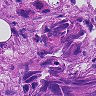
Metastatic tissue present: yes